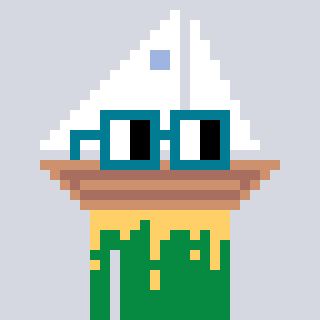
a pixel art character with square dark green glasses, a sailboat-shaped head and a green-colored body on a cool background